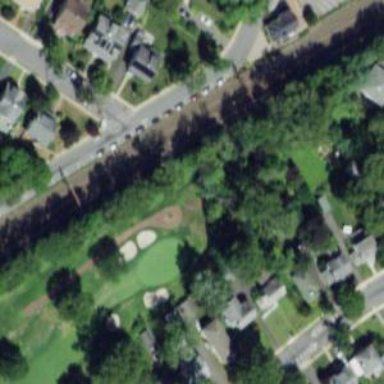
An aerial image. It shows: Path used for both walking and golf.